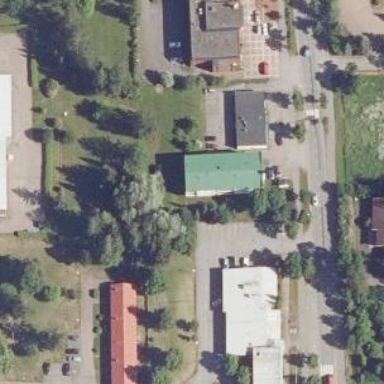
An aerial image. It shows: Pharmacy.